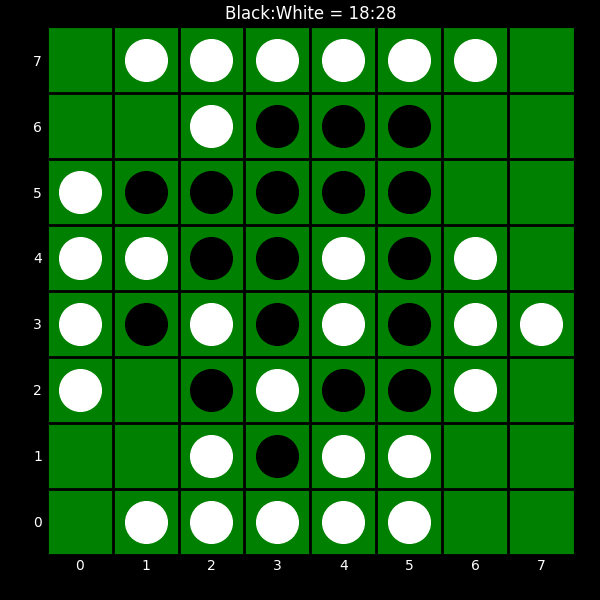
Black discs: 18
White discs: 28